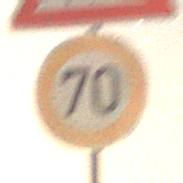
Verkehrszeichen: Geschwindigkeit70
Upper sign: KinderRechts
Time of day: Night
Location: Outdoor (Nature)
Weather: Clear
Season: NotSpecified
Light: Natural